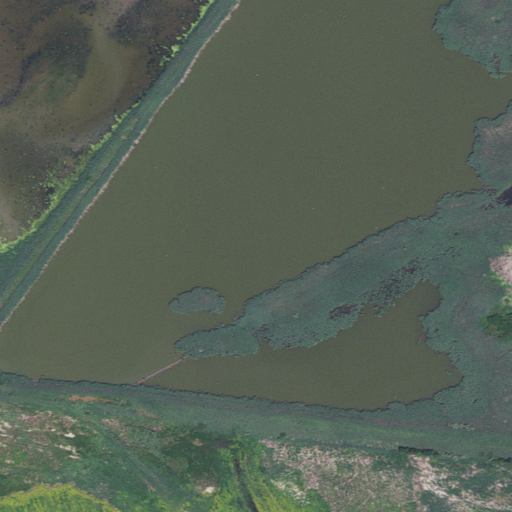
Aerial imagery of island in Michigan named Shelter Island containing open water, woody wetlands, herbaceous wetlands, barren land, cultivated crops, grassland, and deciduous forest